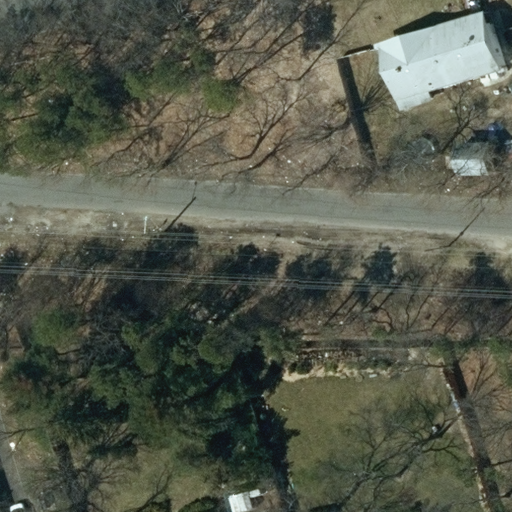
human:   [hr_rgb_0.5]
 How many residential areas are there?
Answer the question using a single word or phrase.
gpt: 1

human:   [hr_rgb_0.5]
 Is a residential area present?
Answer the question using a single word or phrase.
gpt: yes

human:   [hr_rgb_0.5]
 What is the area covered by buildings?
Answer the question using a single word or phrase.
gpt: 454m2

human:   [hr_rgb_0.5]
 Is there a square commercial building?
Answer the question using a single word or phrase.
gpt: no

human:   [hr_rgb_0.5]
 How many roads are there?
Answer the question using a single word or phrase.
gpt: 2

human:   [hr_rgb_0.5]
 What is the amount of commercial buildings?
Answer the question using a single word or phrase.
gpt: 0

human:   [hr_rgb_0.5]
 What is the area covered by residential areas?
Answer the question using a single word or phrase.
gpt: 10619m2

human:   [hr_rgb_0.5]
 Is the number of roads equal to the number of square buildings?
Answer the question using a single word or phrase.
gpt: no

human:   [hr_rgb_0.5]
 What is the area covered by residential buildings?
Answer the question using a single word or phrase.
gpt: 454m2

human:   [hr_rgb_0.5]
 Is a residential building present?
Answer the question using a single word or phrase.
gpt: yes

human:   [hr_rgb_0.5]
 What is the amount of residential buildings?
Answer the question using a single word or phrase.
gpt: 3

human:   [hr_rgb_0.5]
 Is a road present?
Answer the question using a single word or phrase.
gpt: yes

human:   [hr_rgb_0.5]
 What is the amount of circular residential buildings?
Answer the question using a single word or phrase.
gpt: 0

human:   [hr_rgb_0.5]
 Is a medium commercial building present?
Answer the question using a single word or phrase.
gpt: no

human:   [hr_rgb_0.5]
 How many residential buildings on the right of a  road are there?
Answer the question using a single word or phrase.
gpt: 2

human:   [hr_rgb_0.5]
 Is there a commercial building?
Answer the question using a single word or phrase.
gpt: no

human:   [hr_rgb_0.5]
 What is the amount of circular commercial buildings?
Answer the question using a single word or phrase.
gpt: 0

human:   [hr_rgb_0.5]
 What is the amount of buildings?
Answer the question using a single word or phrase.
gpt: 3

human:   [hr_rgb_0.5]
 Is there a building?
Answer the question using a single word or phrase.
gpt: yes

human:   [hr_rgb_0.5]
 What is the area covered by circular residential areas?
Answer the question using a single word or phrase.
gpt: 0m2

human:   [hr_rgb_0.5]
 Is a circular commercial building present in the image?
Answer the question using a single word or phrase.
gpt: no

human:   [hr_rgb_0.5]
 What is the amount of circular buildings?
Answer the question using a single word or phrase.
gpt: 0

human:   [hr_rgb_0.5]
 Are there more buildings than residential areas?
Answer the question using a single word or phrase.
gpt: yes

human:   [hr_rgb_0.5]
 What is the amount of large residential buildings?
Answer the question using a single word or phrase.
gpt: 0

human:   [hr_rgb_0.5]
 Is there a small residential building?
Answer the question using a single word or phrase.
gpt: yes

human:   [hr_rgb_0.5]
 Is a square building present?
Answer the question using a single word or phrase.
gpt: no

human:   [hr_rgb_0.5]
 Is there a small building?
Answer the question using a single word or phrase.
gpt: yes

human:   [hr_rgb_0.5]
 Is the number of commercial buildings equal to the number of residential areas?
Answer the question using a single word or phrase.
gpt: no

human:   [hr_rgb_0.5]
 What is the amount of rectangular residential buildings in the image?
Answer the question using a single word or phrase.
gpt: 2

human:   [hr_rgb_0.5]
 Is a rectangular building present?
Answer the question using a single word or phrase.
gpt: yes

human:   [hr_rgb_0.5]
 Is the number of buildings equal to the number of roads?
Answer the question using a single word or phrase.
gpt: no

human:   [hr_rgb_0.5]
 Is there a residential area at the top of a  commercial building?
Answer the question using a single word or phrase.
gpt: no

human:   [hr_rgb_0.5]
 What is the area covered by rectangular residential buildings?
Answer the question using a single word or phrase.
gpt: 113m2

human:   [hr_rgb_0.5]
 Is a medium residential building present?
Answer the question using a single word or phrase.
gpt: yes

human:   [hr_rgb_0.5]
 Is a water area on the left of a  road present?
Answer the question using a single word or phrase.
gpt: no

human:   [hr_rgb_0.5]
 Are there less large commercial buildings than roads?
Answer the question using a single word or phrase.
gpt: yes

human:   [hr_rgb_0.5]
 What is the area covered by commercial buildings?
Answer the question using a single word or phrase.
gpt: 0m2

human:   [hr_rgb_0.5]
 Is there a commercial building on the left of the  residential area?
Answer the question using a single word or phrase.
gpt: no

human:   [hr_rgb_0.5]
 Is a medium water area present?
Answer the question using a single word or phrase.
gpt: no

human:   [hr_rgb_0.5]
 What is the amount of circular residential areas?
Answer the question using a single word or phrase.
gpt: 0

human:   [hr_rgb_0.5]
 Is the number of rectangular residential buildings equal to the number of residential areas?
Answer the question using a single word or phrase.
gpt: no

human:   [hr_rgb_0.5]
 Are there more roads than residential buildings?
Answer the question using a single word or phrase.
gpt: no

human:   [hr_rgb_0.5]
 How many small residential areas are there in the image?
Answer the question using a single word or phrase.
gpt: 0

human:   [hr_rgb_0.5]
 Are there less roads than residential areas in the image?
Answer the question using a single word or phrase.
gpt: no

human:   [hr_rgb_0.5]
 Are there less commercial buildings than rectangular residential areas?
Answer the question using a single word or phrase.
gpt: yes

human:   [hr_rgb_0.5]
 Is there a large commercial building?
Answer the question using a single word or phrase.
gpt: no

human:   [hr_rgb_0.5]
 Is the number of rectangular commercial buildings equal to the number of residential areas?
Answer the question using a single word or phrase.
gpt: no

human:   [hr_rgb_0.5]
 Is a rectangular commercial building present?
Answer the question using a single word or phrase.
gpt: no

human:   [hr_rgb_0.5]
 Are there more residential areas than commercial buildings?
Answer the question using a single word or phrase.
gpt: yes

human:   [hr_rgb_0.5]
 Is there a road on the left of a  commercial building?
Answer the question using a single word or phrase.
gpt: no

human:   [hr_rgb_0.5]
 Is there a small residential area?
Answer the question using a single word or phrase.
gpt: no

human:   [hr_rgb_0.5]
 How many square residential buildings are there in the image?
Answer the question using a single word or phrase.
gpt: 0

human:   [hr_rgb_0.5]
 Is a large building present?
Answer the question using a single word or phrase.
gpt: no

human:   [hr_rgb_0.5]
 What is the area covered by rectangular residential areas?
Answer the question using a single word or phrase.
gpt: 10619m2

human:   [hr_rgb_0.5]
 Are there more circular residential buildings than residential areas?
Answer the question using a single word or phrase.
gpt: no

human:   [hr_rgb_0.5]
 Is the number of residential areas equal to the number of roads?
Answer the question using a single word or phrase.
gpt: no

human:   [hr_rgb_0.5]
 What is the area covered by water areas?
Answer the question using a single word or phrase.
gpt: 0m2

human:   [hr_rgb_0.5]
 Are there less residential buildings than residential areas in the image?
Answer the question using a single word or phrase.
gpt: no

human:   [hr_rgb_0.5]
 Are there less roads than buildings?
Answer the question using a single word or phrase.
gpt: yes

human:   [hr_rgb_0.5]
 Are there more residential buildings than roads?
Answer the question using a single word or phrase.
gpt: yes

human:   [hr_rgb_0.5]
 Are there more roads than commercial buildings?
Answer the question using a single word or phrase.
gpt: yes

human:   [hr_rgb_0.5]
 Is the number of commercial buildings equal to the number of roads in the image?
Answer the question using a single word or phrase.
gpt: no

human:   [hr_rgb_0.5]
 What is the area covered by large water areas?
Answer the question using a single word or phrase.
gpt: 0m2

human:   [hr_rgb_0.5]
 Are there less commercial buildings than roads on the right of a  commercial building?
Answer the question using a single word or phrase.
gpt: no